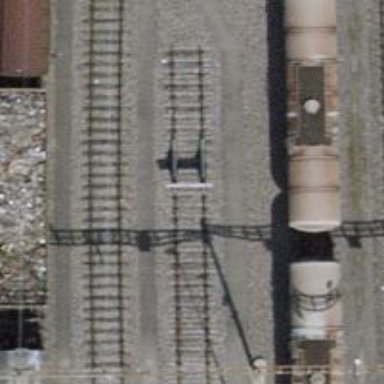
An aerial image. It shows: Railway buffer stop.